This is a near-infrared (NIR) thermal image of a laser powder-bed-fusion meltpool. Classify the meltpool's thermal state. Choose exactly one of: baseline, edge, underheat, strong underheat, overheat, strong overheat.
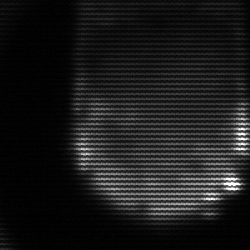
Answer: strong underheat